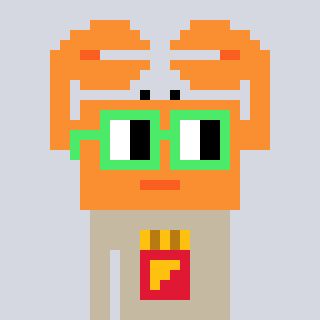
a pixel art character with square light green glasses, a crab-shaped head and a bege-colored body on a cool background